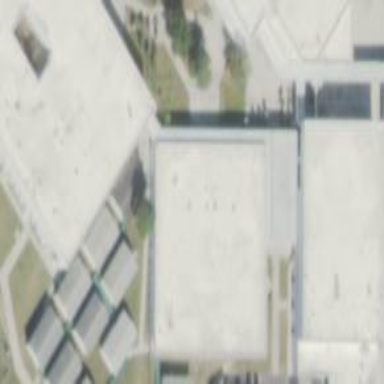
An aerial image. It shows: High school building.